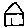
Label: house